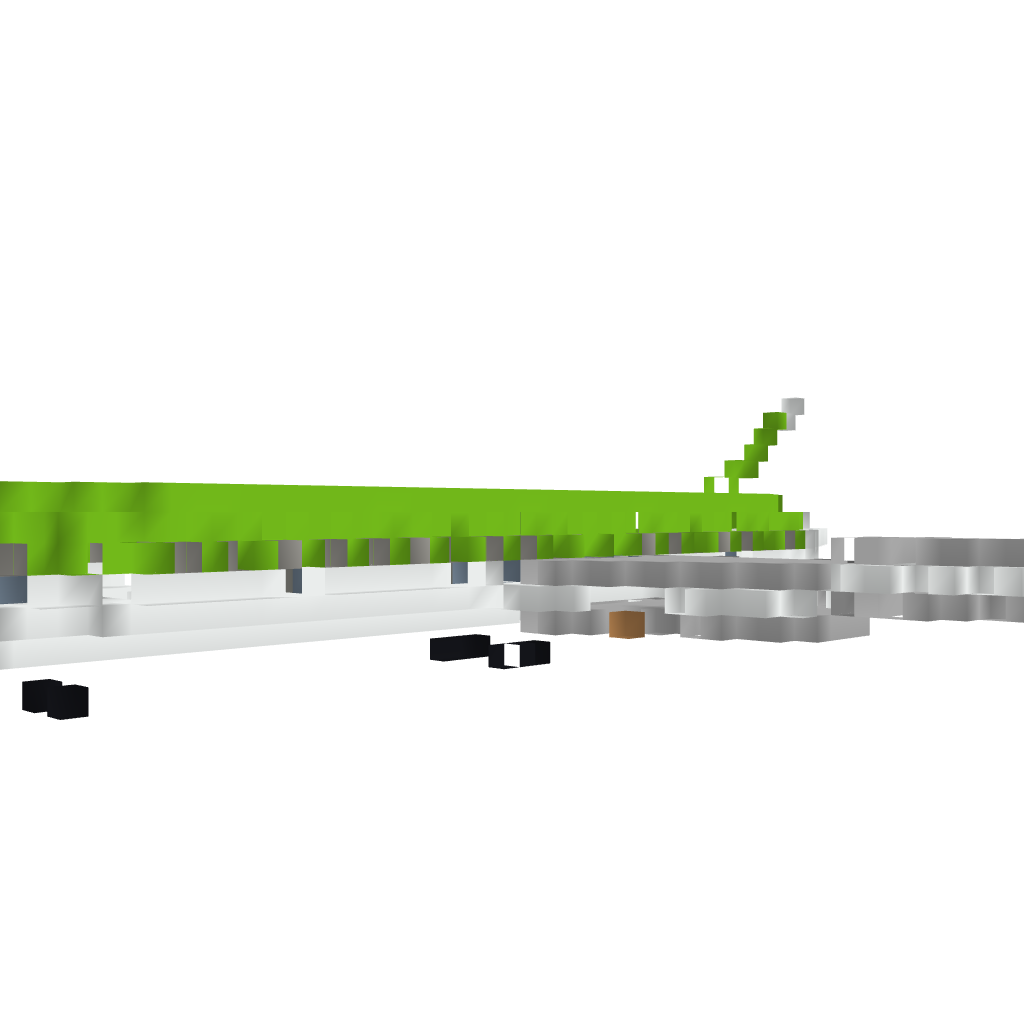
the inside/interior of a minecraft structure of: Airplane (Airbus A310) 1.6.2